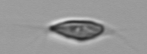
Label: Chrysochromulina